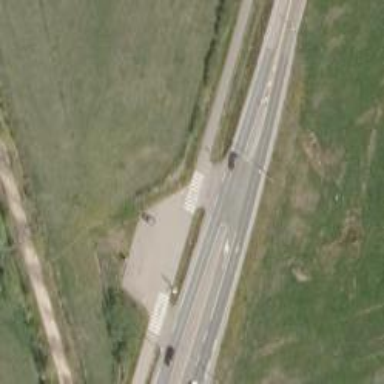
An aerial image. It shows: Asphalt cycleway with crossing.